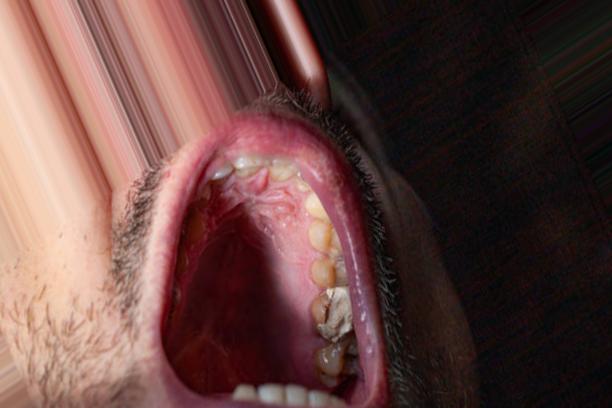
Condition: Caries